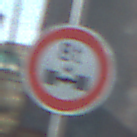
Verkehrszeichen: TatsaechlicheAchslast
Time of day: MorningAfternoon
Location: Outdoor (Suburban)
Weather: Clear
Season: NotSpecified
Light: Natural